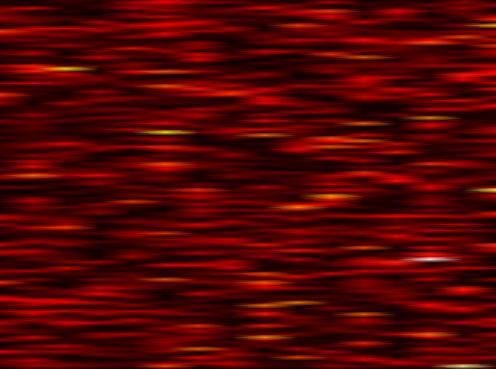
Label: OFDM